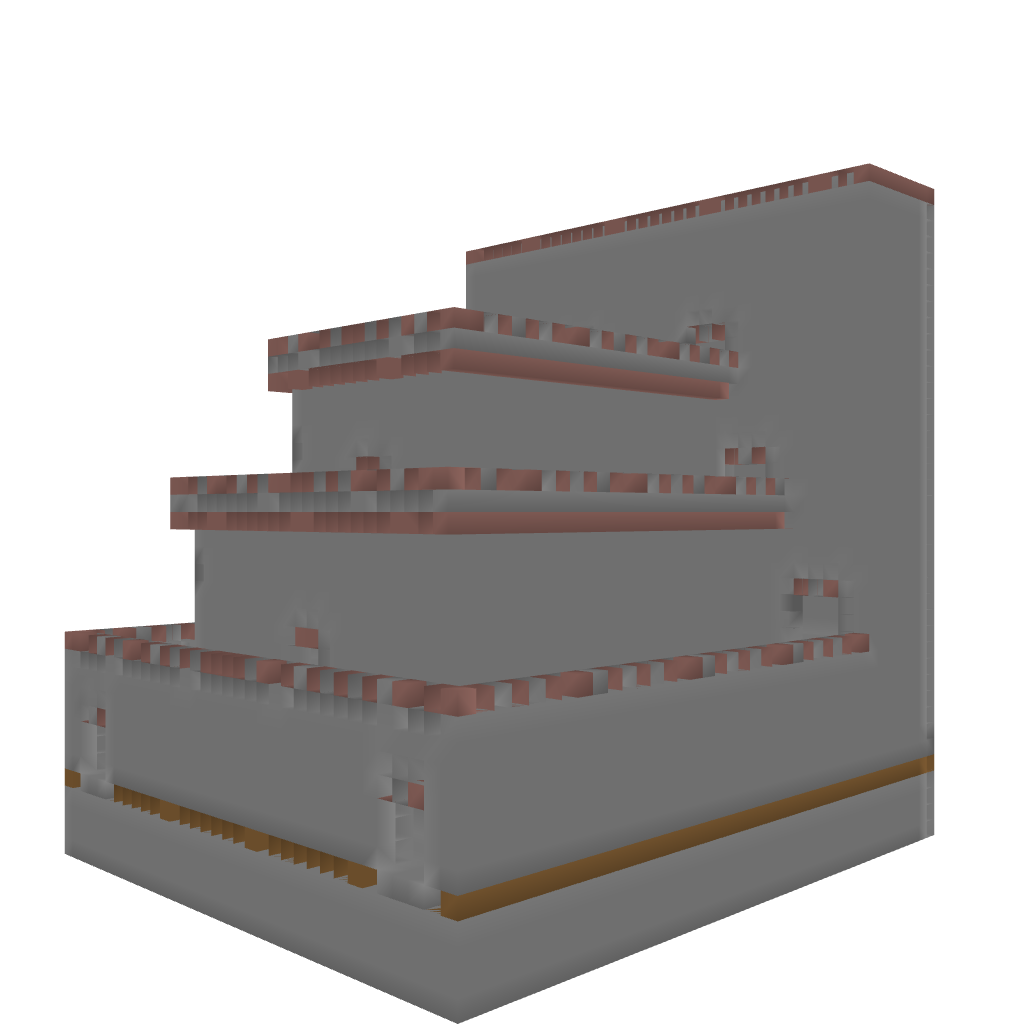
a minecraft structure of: City Capital Fortress bad low quality